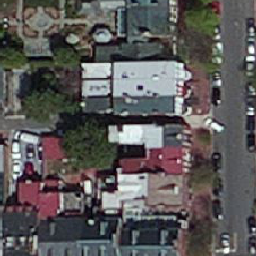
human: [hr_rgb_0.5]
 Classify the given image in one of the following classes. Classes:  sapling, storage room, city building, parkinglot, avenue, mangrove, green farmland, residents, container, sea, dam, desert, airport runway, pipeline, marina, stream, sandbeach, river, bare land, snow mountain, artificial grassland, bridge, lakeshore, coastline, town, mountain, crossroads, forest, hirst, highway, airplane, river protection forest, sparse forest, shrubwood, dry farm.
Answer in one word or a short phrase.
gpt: city building